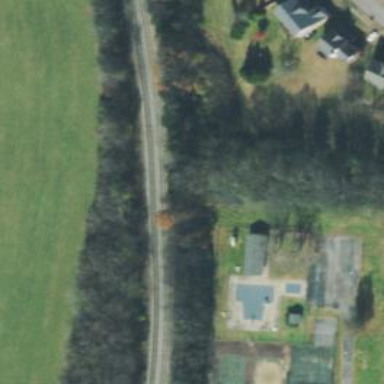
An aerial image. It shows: Railway track.